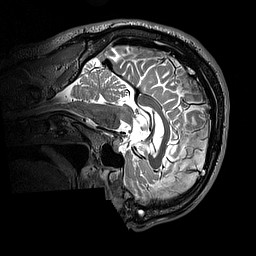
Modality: T2w
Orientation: sagittal
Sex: male
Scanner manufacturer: siemens
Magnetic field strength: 3 T
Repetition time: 3.2 s
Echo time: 0.409 s